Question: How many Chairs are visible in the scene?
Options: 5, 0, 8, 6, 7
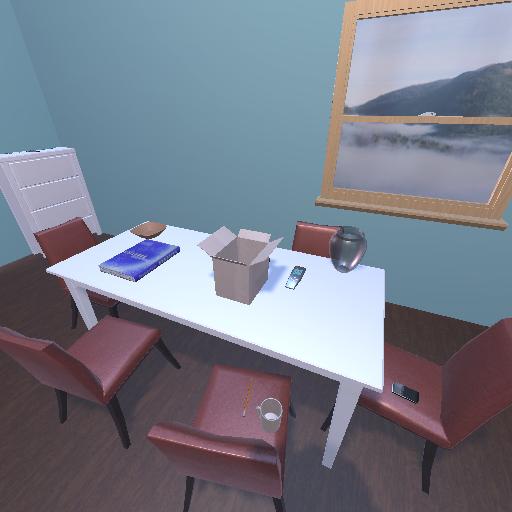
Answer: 5